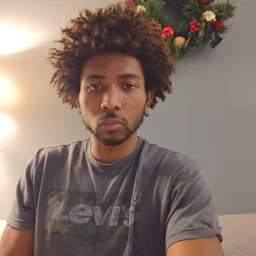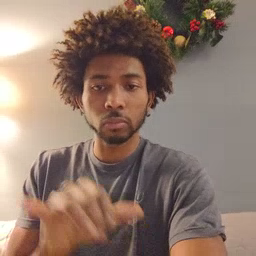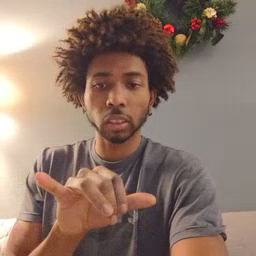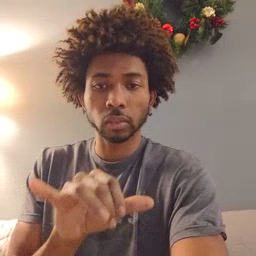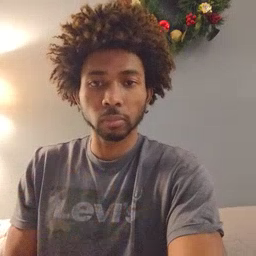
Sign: same